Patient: sex M, age 70
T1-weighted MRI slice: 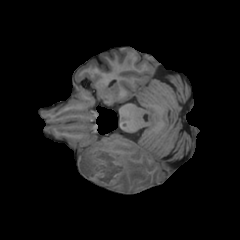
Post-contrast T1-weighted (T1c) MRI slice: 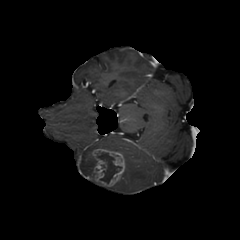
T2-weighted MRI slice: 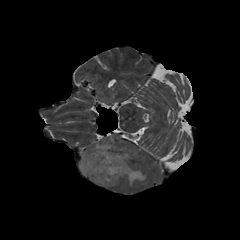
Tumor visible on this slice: yes
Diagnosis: Glioblastoma, IDH-wildtype
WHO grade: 4